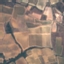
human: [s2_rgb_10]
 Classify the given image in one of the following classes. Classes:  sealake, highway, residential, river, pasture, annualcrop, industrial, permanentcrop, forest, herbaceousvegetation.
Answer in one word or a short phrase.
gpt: PermanentCrop